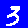
Digit: 3